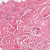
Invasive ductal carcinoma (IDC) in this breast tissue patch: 0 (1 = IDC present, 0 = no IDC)